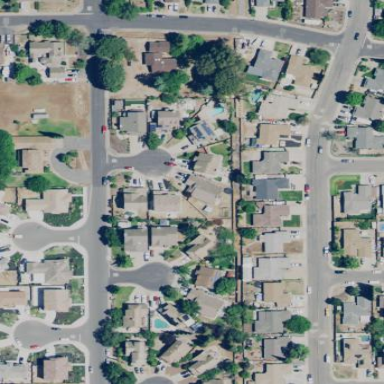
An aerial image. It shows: Single-family residential area.